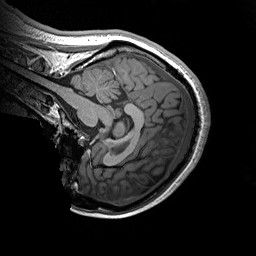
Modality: T1w
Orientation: sagittal
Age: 23
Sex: female
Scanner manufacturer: siemens
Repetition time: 2.2 s
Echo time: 0.00244 s